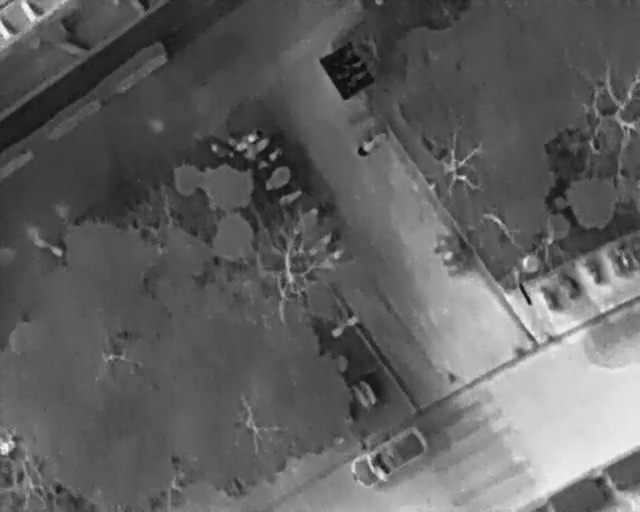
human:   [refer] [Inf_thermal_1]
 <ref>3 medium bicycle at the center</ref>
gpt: <box>[[41, 32, 44, 37, 152], [44, 35, 46, 41, 152], [68, 43, 70, 50, 145]]</box>

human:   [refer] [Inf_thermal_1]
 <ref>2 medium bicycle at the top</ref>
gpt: <box>[[39, 26, 41, 31, 134], [57, 24, 59, 31, 145]]</box>

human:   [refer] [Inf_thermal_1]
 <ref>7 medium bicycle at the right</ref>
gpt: <box>[[83, 56, 88, 58, 150], [85, 53, 90, 56, 150], [89, 51, 94, 53, 150], [94, 50, 98, 52, 150], [95, 48, 99, 51, 150], [69, 46, 71, 52, 145], [70, 48, 72, 55, 145]]</box>